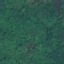
Land use / land cover: Forest